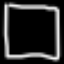
Label: square